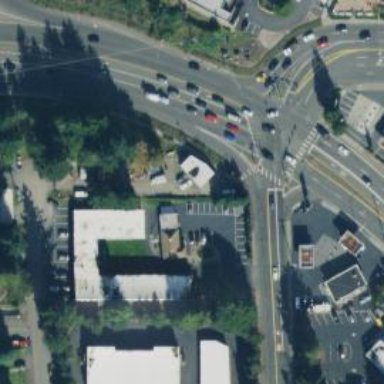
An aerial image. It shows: Primary link highway with separate asphalt sidewalk.